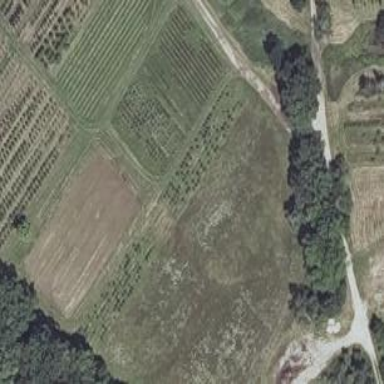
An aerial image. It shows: Agricultural meadow.